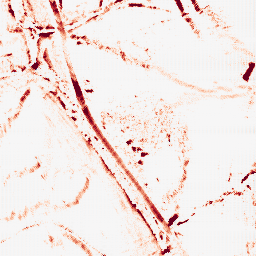
Category: morphological
Decomposition family: morphological_diamond
Decomposition parameters: operation: opening
radius: 5
Upsampling method: fft_zeropad
Upsampling parameters: scale: 8
Upsampling scale: 8